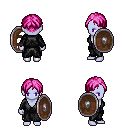
a pixel art fantasy rpg character, female body template, dark elf, purple skin, gray robe, gold greaves, pink parted hairstyle, shield, four views (front, back, left, right), 2x2 character sprite sheet, small pixel art, hard edges, no anti-aliasing